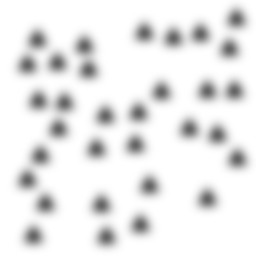
Squares: 0
Triangles: 32
Stars: 0
Total shapes: 32